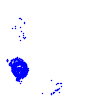
Particle: kaon